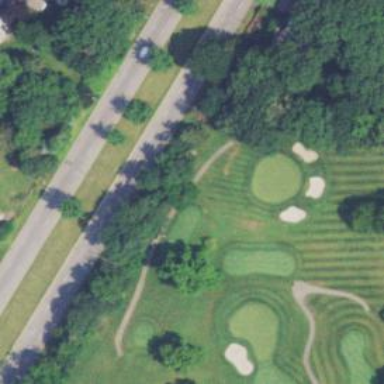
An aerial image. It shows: Golf hole.